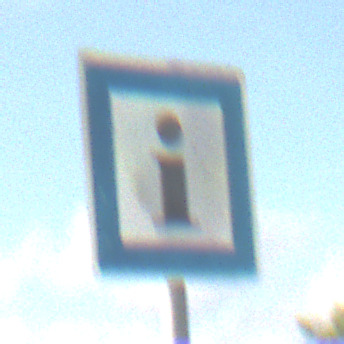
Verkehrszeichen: Informationsstelle
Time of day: MorningAfternoon
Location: Outdoor (Nature)
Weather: PartlyCloudy
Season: NotSpecified
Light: Natural